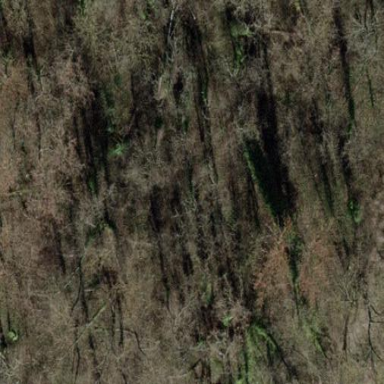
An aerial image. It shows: Semi-deciduous forest dominated by broadleaved trees.